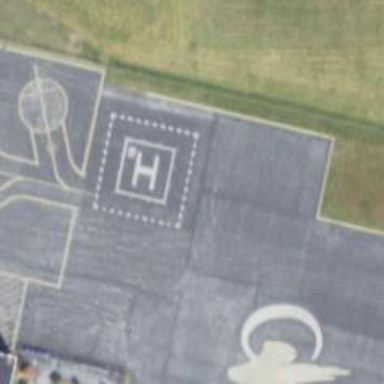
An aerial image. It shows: Image of helipad at airport.